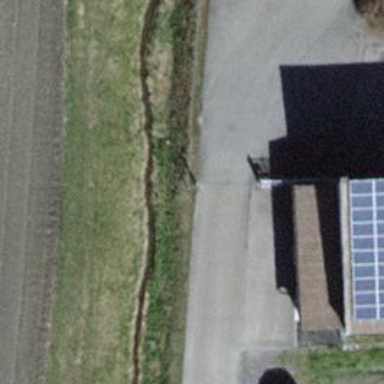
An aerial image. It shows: Gate.